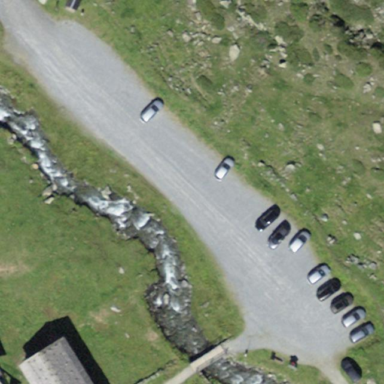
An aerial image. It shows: Parking area.